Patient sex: F
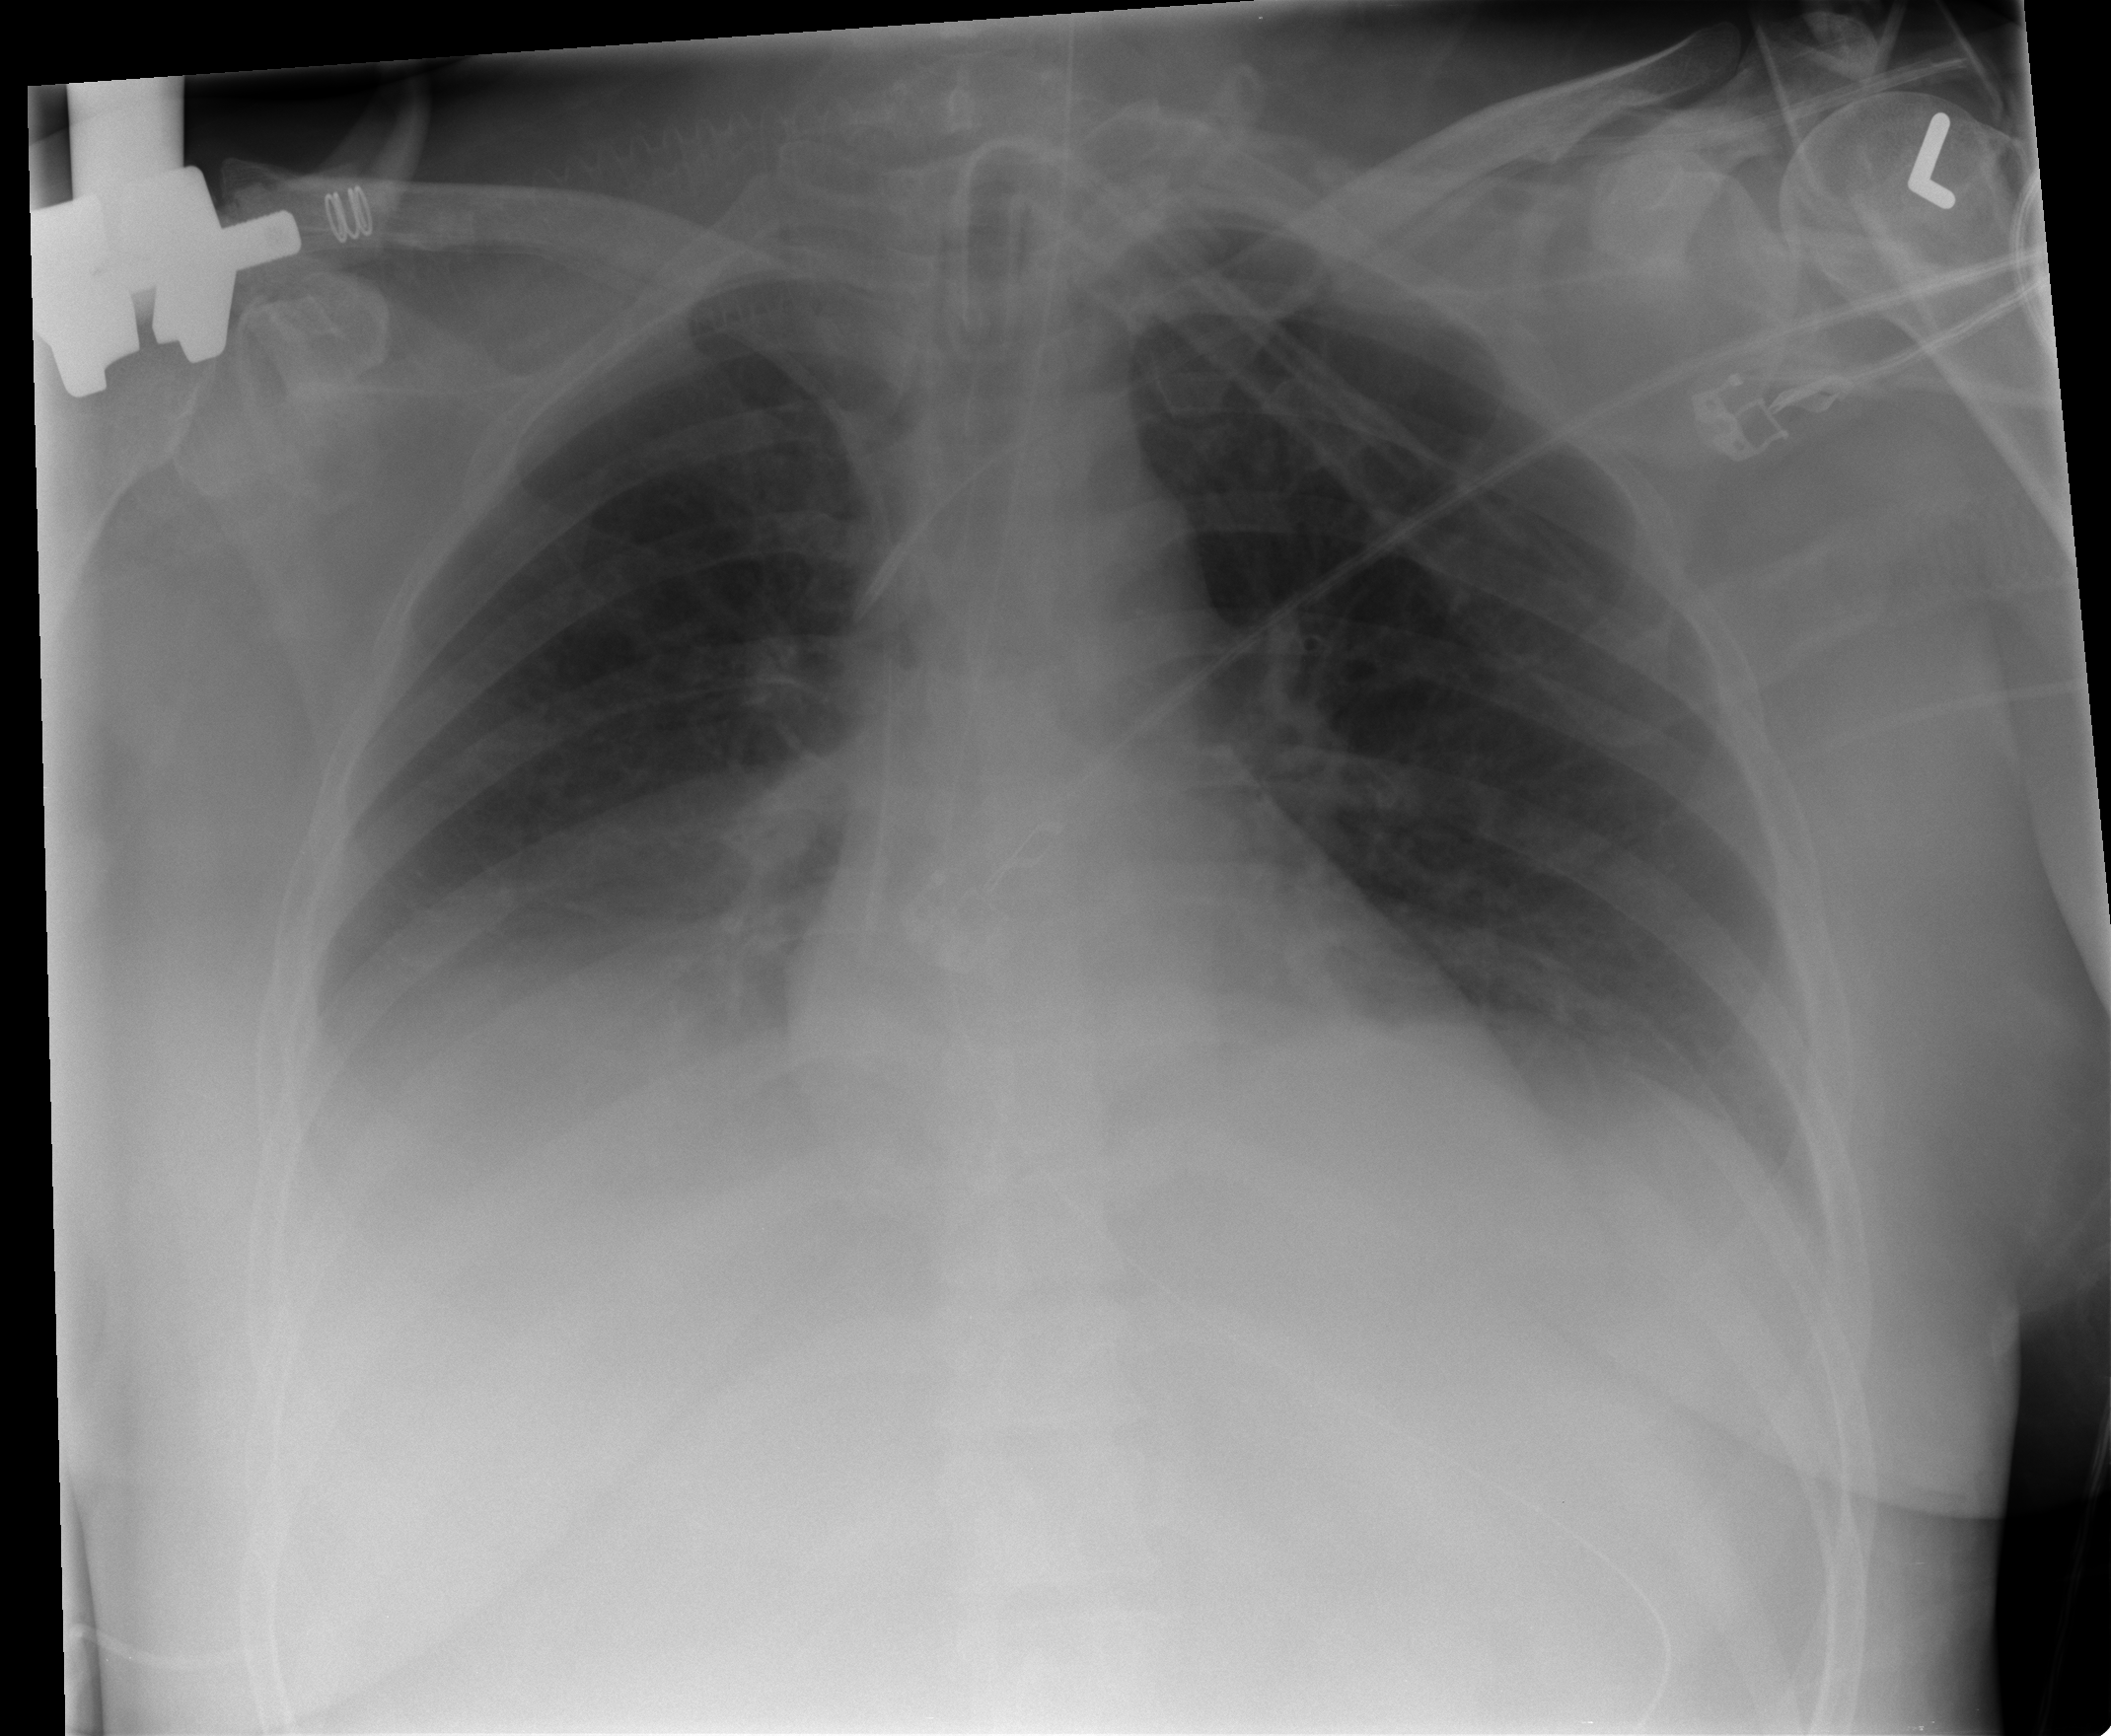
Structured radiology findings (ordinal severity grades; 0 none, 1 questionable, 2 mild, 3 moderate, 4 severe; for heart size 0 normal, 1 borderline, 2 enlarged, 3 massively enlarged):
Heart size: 0
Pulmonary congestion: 0
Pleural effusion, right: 2
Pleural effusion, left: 0
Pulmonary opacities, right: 0
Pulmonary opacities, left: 0
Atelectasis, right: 2
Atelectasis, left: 0